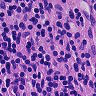
Metastatic tissue present: no